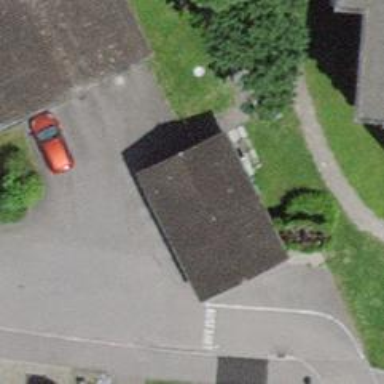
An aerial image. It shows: Group of garages.